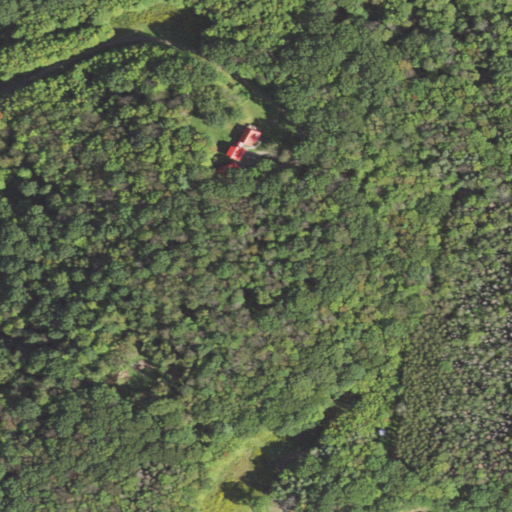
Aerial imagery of mountain in Pennsylvania named Yankee Bush Hill containing deciduous forest, mixed forest, evergreen forest, pasture, and open development